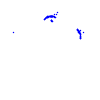
Particle: kaon